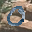
Label: 0